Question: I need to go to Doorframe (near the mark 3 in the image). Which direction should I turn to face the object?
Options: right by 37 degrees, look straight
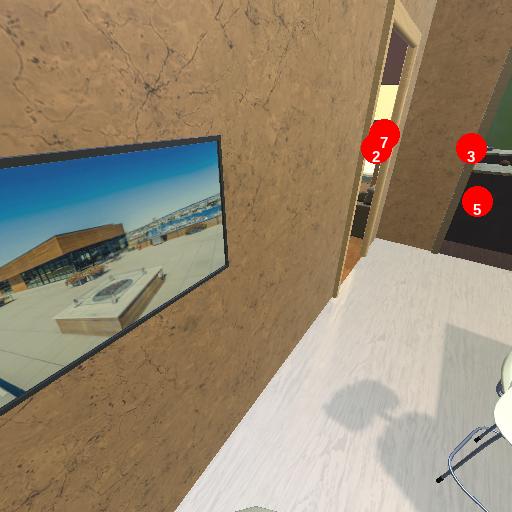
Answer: right by 37 degrees